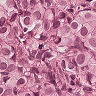
Metastatic tissue present: yes